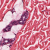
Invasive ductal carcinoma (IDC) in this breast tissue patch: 0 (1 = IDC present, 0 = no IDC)